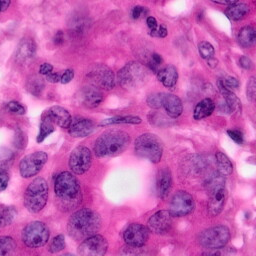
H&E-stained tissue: Pancreatic